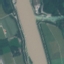
Land use / land cover: River